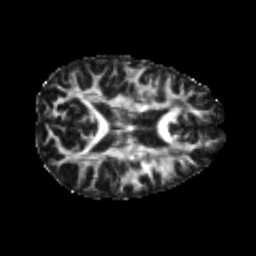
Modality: FA
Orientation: axial
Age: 24
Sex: female
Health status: healthy
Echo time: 0.074 s